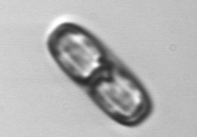
Label: Ephemera